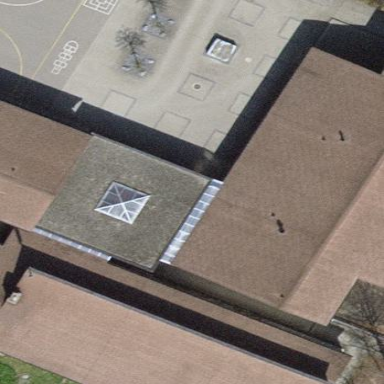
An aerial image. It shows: Primary school building.